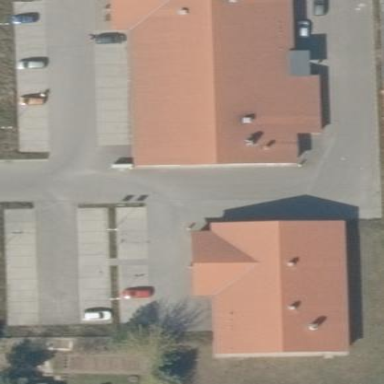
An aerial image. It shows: Retail building housing supermarket.